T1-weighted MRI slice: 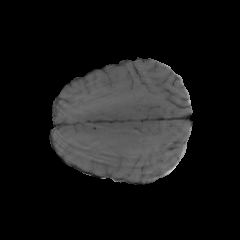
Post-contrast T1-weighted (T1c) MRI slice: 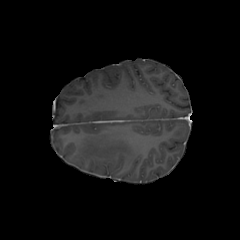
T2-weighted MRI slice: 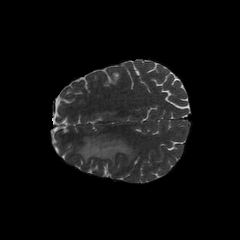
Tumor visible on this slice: yes